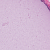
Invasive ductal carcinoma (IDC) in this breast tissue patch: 0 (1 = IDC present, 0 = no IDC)